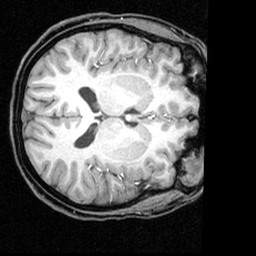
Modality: T1w
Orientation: axial
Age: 23
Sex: female